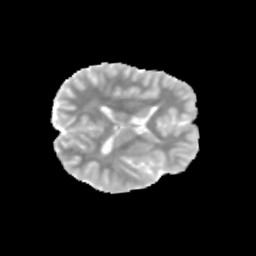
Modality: MD
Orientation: axial
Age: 12
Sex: male
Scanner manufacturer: siemens
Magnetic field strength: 3 T
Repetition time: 3.8 s
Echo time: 0.07 s